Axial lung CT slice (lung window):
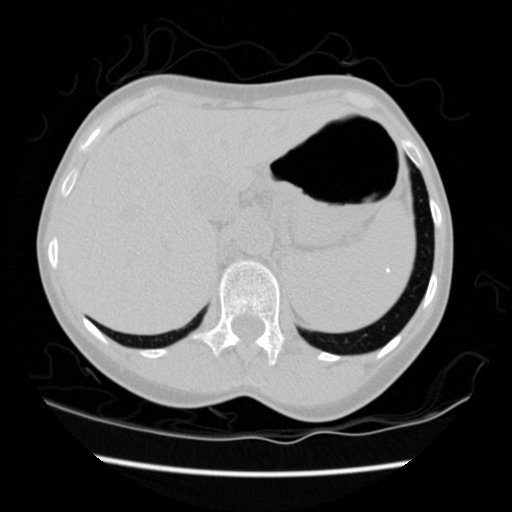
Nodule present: no